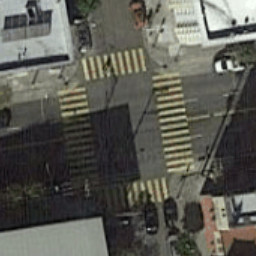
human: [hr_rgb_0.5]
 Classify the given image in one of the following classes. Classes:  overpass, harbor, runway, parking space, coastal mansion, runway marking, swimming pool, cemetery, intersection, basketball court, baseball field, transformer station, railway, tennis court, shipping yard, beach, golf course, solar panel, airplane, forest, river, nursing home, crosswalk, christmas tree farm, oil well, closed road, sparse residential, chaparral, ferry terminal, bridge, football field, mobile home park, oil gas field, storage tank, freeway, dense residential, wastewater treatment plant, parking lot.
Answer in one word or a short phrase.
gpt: crosswalk